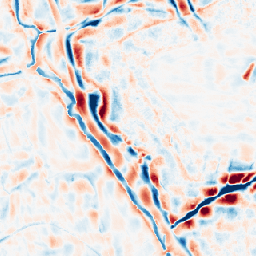
Category: wavelet
Decomposition family: wavelet_biorthogonal
Decomposition parameters: wavelet: bior4.4
level: 4
Upsampling method: nearest
Upsampling parameters: scale: 8
Upsampling scale: 8